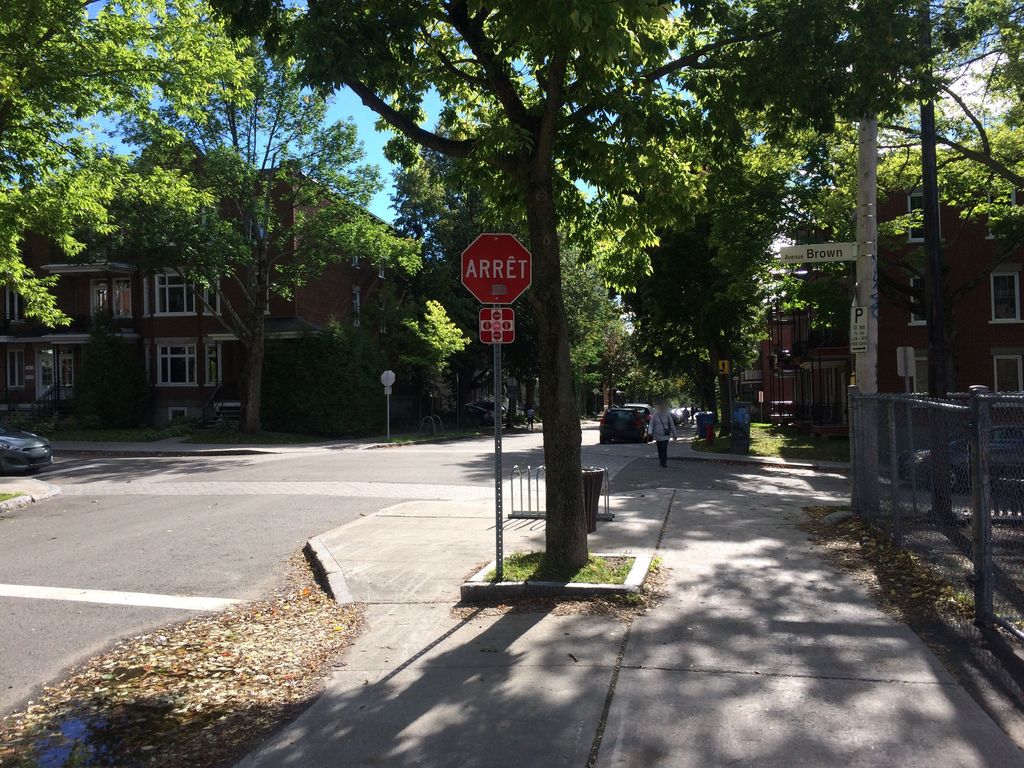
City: quebec_city